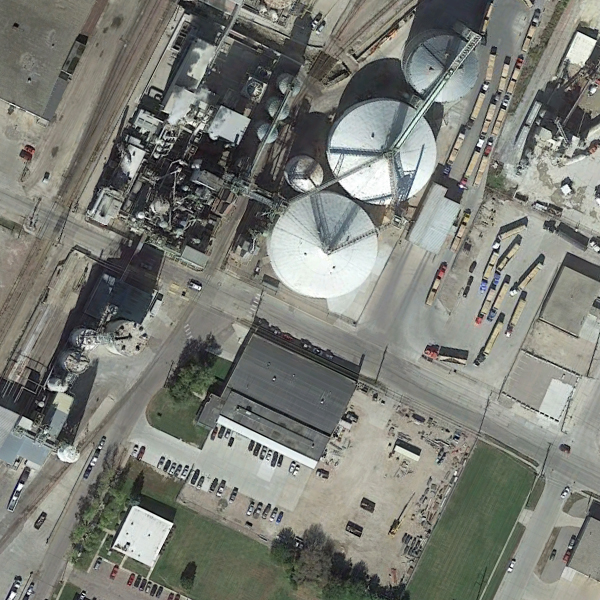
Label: StorageTanks